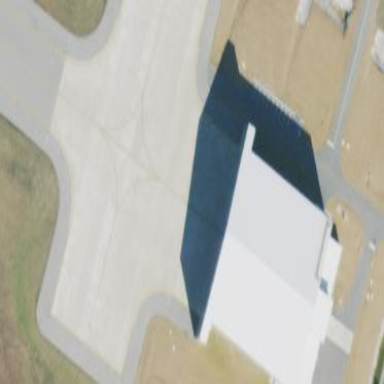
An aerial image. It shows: Hangar located at airport.